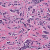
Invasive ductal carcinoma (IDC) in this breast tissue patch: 1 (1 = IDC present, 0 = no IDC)